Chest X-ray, PA view. Patient: 57 years old, sex M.
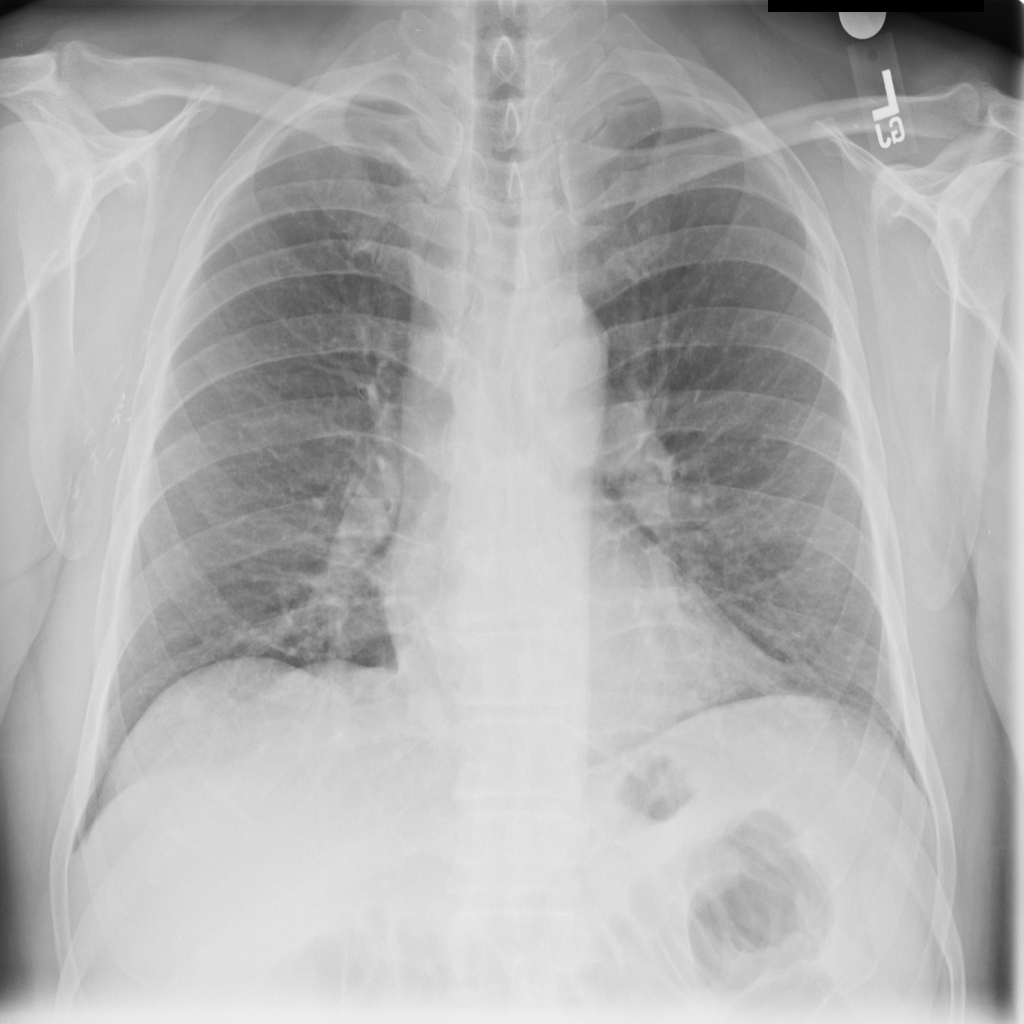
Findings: No Finding